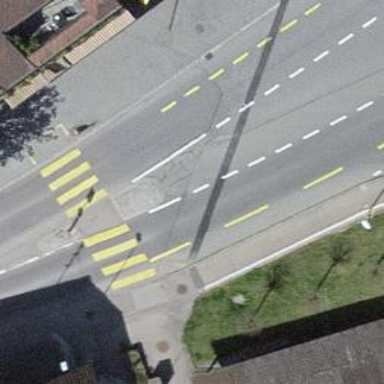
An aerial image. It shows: Primary highway with advisory cycle lane.